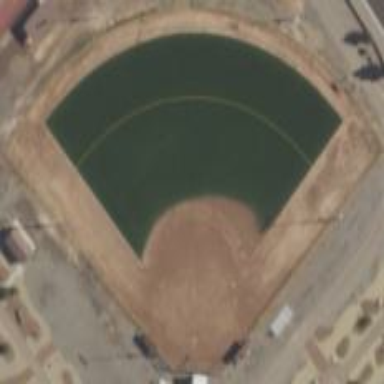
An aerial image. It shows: Baseball pitch for leisure land.